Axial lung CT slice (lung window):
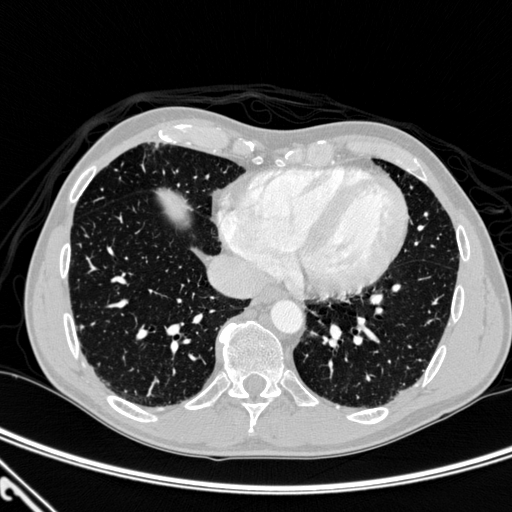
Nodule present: no